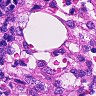
Metastatic tissue present: no